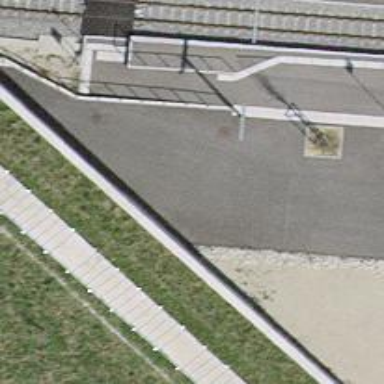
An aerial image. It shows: Asphalt footway with tunnel.